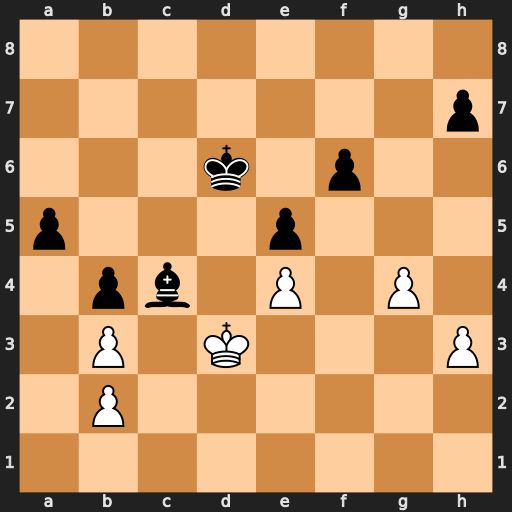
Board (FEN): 8/7p/3k1p2/p3p3/1pb1P1P1/1P1K3P/1P6/8
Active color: w
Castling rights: -
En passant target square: -
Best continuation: Kxc4 Kc6 h4